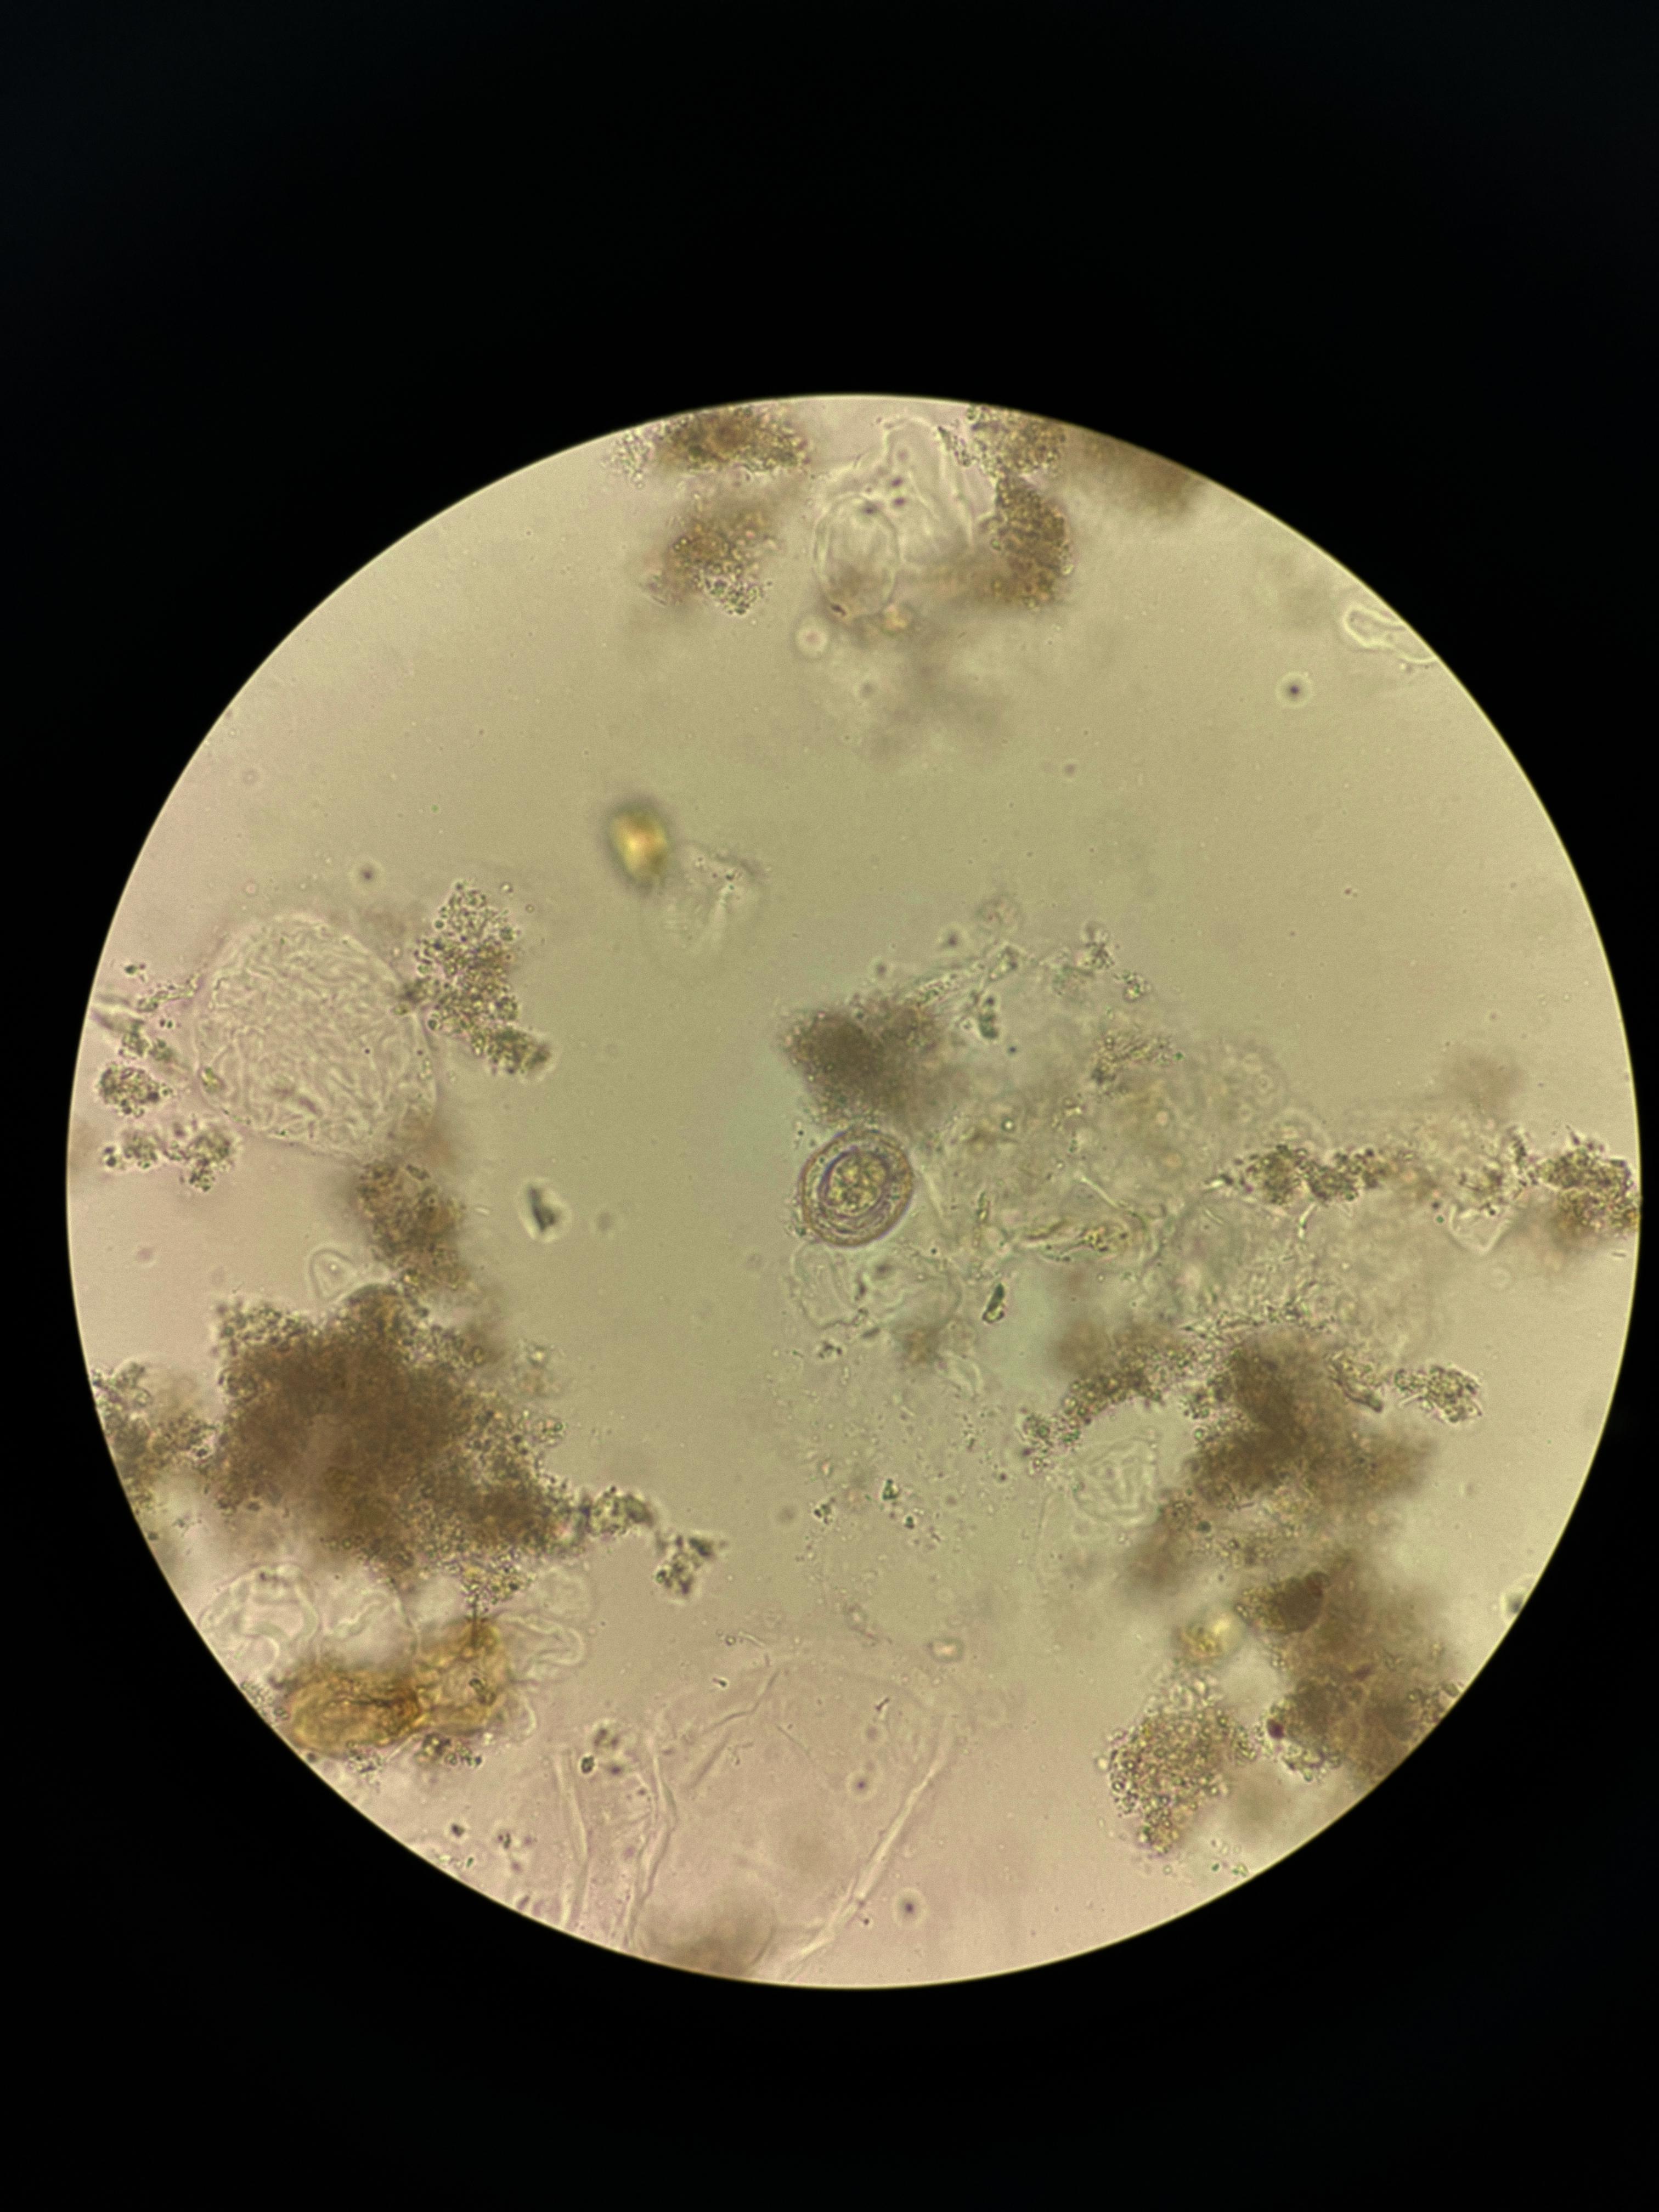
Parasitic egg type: Hymenolepis nana